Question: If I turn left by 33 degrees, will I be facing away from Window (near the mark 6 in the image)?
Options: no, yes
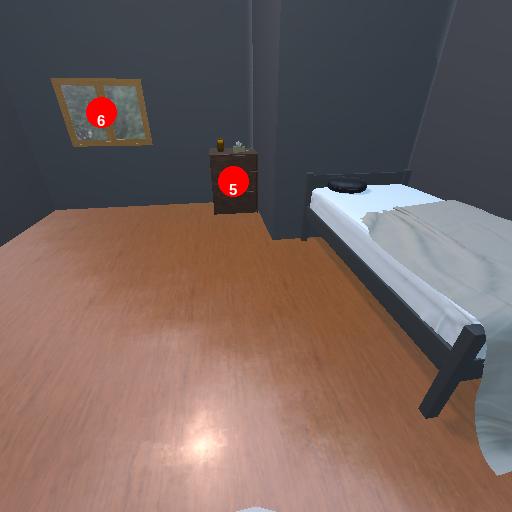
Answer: no